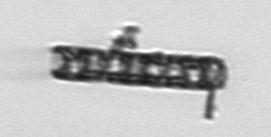
Label: Paralia_sulcata